Question: I have three tables:

and the models for two of it with relation MANY to MANY
tbl_social_messages_list:
'''
return array(
'service' => array(self::BELONGS_TO, 'SocialServices', 'service_id'),
'mtypes' => array(self::MANY_MANY, 'SocialMessageTypes', 'tbl_social_messages_mtypes_relation(m_id, t_id)' ),
);
'''
tbl_social_message_types
'''
return array(
'messages' => array(self::MANY_MANY, 'SocialMessages', 'tbl_social_messages_mtypes_relation(t_id, m_id)' ),
);
'''
And I am trying to make grid filtration using dropdowns with tbl_social_message_types.id for compare.
My search:
'''
$criteria=new CDbCriteria;
$criteria->compare('mtypes.id', $this->mType);
$criteria->compare('t.id',$this->id);
$criteria->compare('t.service_id',$this->service_id);
$criteria->compare('t.title',$this->title,true);
$criteria->compare('t.comment',$this->comment,true);
$criteria->compare('t.category_id',$this->category_id,true);
$criteria->with = array('service', 'mtypes');
$criteria->order = 't.id DESC';
return new CActiveDataProvider($this, array(
'criteria'=>$criteria,
'pagination'=>array(
'pageSize'=>50,
),
));
'''
but when I make a request (changing filter field), Yii returns me DB error:
> CDbCommand failed to execute the SQL statement: SQLSTATE[42S22]: Column not found: 1054 Unknown column 'mtypes.id' in 'where clause'. The SQL statement executed was:
'''
SELECT 't'.'id' AS 't0_c0', 't'.'service_id' AS 't0_c1', 't'.'category_id' AS 't0_c2', 't'.'title' AS 't0_c3', 't'.'comment' AS 't0_c4' FROM 'tbl_social_messages_list' 't' WHERE (mtypes.id=:ycp0) ORDER BY t.id DESC LIMIT 50
'''
I understand, that table does not exists, but I can't understand - why this happening.
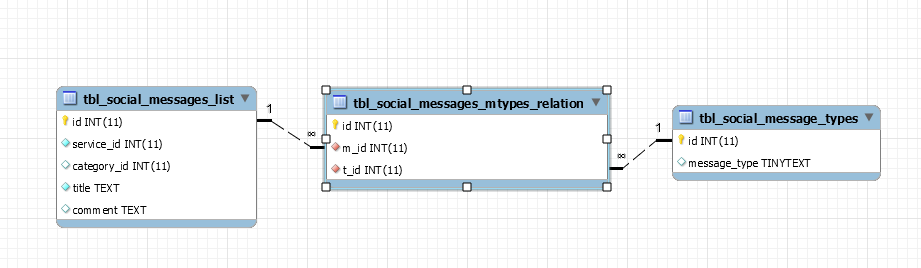
Answer: Try to place 'with' criteria first:
'''
$criteria = new CDbCriteria;
$criteria->with = array('service', 'mtypes');
$criteria->compare('mtypes.id', $this->mType);
$criteria->compare('t.id', $this->id);
$criteria->compare('t.service_id', $this->service_id);
$criteria->compare('t.title', $this->title, true);
$criteria->compare('t.comment', $this->comment, true);
$criteria->compare('t.category_id', $this->category_id, true);
$criteria->order = 't.id DESC';
return new CActiveDataProvider($this, array(
'criteria'=>$criteria,
'pagination'=>array(
'pageSize'=>50,
),
));
'''
If it won't work, sometimes Yii requires 'together' => true parameter.
'''
$criteria = new CDbCriteria;
$criteria->with = array('service' => array('together' => true),
'mtypes' => array('together' => true));
$criteria->compare('mtypes.id', $this->mType);
$criteria->compare('t.id', $this->id);
$criteria->compare('t.service_id', $this->service_id);
$criteria->compare('t.title', $this->title, true);
$criteria->compare('t.comment', $this->comment, true);
$criteria->compare('t.category_id', $this->category_id, true);
$criteria->order = 't.id DESC';
return new CActiveDataProvider($this, array(
'criteria'=>$criteria,
'pagination'=>array(
'pageSize'=>50,
),
));
'''